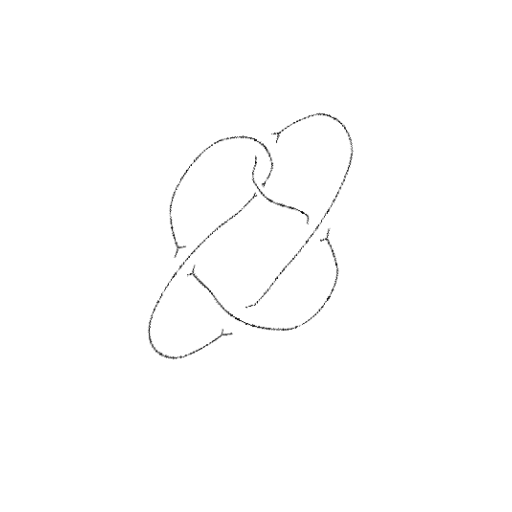
Crossing number: 5